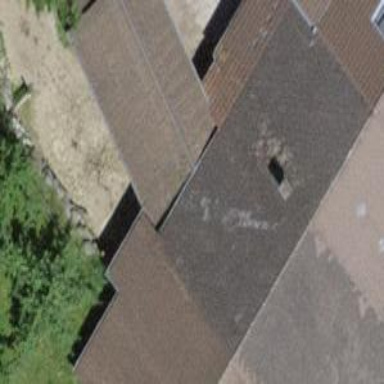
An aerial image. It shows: Stable building.